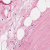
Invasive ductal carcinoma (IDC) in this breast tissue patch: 0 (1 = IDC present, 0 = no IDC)